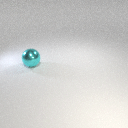
large cyan metal sphere